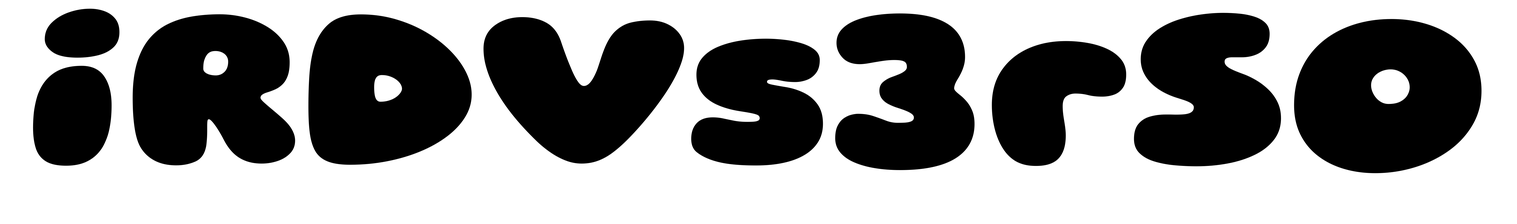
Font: Gluten_Black